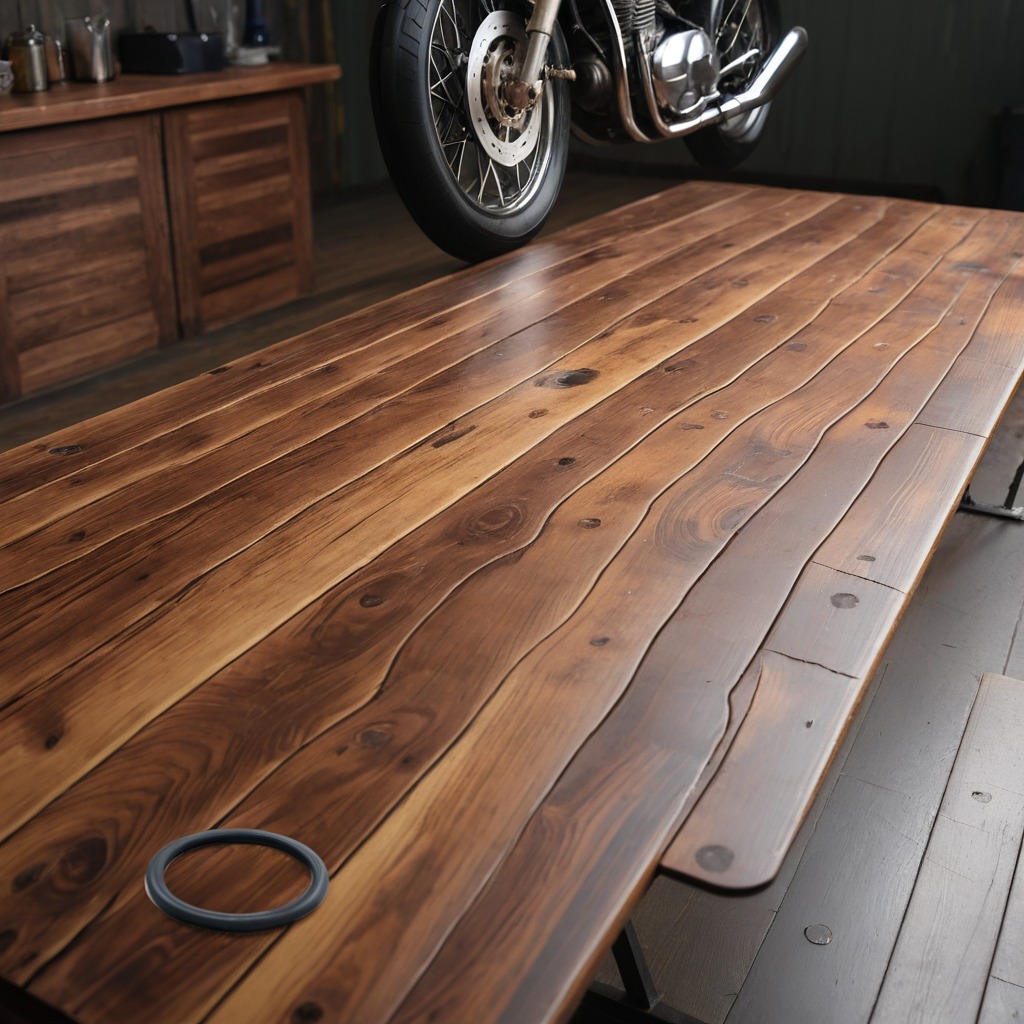
A rubber O-ring lies on an oil-spilled wooden table in a vintage motorcycle garage.